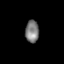
Tissue: prostate
Cell type: Fibroblasts
Senescence score: 0.9111
Nuclear area (px): 297
Mean DAPI intensity: 123.69